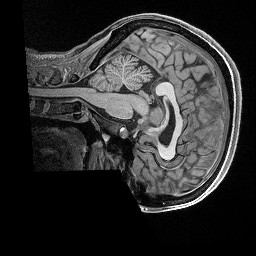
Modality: T1w
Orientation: sagittal
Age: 30
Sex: female
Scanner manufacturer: siemens
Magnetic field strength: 3 T
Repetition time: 2.5 s
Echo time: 0.00296 s